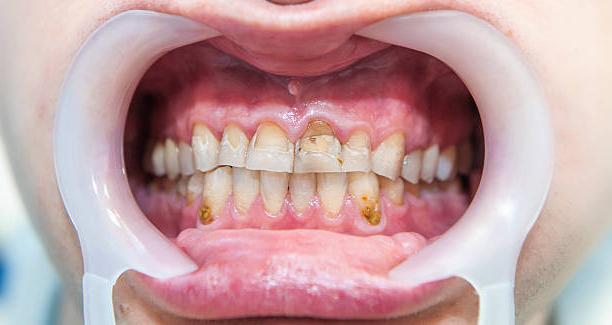
Condition: Calculus